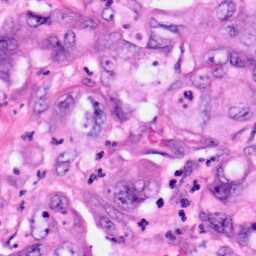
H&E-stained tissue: Pancreatic